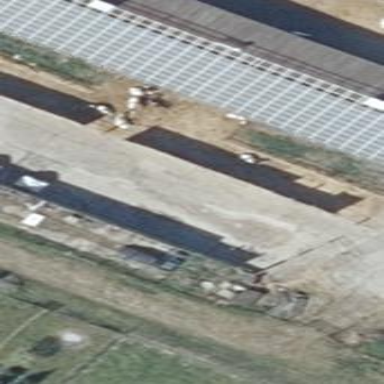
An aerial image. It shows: Solar photovoltaic panel generator located in farm auxiliary building. The generator provides electricity through small installation.